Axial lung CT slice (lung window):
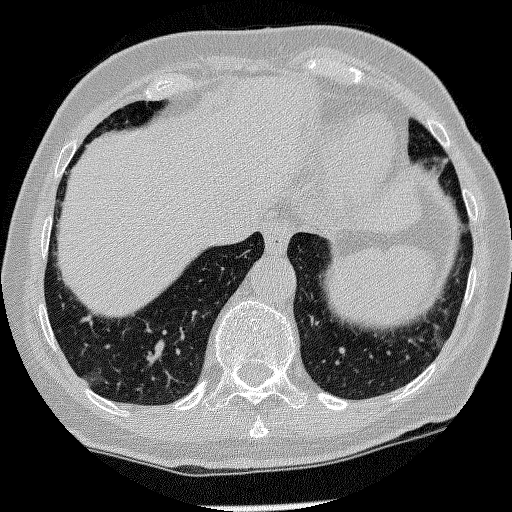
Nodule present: no